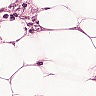
Metastatic tissue present: yes